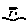
Label: cloud